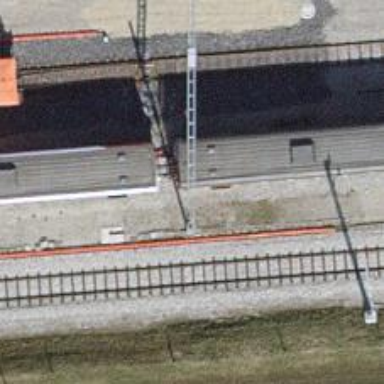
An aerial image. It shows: Narrow-gauge railway yard with electrified tracks featuring contact line.